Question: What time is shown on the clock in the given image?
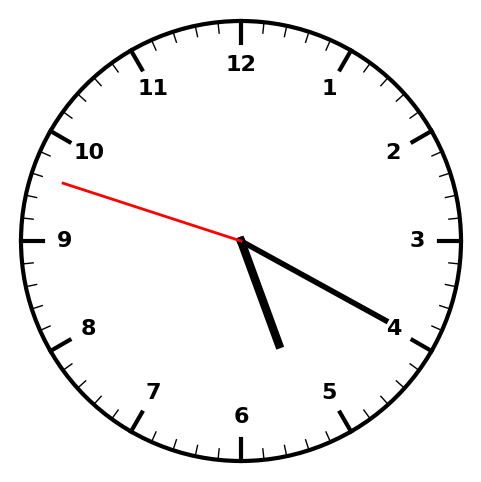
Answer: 05:19:48